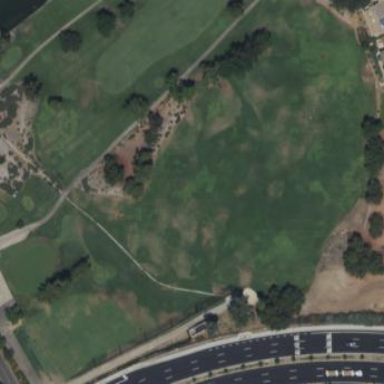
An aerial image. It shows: Grassy area designated for driving range golf.